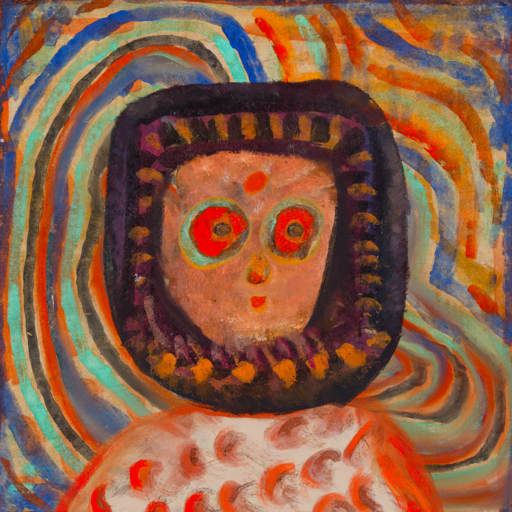
Background: Sisters, Head And Neck Front: Boggyland, Face Front: Sisters, Bust: Rupkatha, Hair Front: Doll, Head Accessory: Blank, Second Necklace: Blank, Necklace: Blank, Baby: Blank